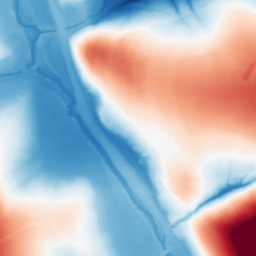
Category: morphological
Decomposition family: tophat_combined
Decomposition parameters: size: 100
Upsampling method: quintic
Upsampling parameters: scale: 8
Upsampling scale: 8